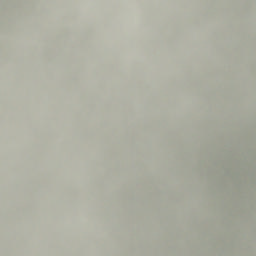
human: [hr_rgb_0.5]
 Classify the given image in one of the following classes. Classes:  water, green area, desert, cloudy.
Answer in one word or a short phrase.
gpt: cloudy